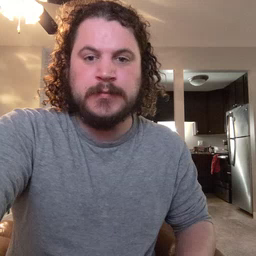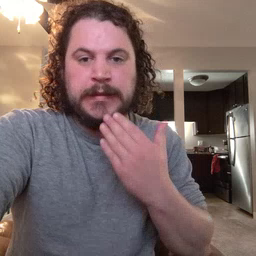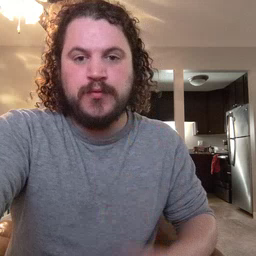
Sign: thankyou